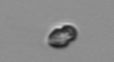
Label: Heterocapsa_rotundata